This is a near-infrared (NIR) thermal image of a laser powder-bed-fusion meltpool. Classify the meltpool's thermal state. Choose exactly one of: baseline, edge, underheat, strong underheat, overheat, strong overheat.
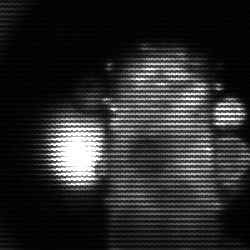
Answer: strong underheat